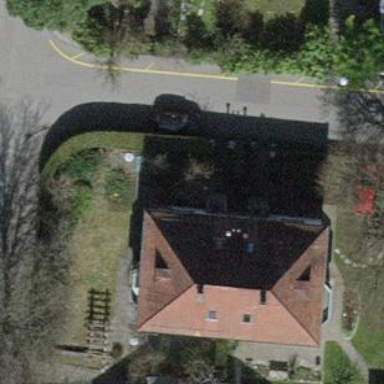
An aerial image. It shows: Building with tile roof.